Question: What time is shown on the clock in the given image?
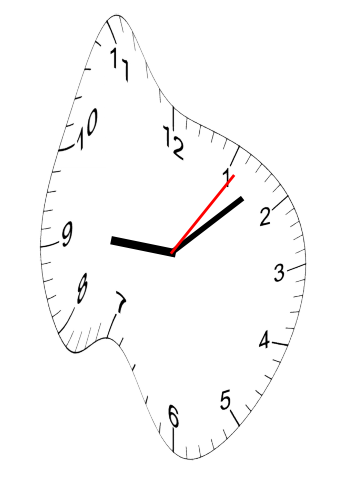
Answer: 09:08:06